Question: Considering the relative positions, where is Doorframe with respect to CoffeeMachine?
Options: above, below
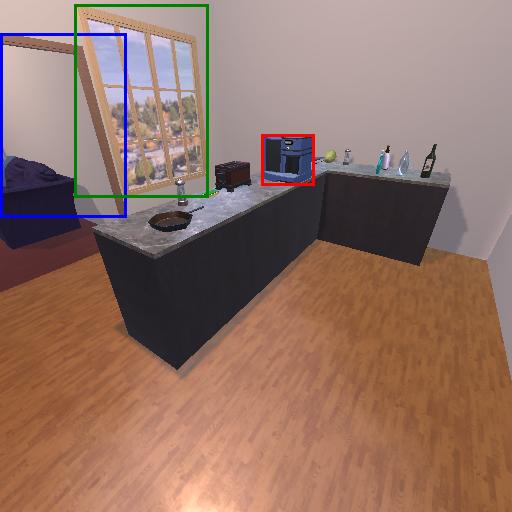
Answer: above